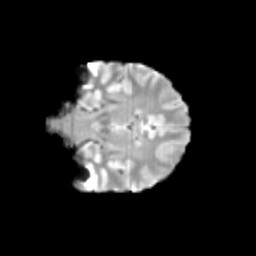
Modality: T2w
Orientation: coronal
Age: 11
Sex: female
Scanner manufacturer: siemens
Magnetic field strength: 3 T
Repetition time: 3.8 s
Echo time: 0.07 s